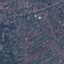
Land use / land cover: Residential